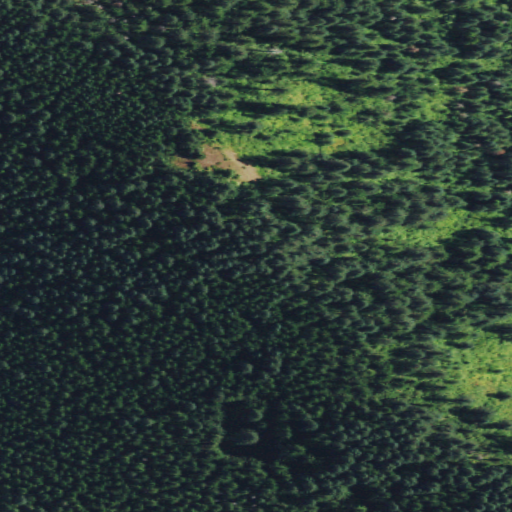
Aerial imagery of mountain in Washington named Augspurger Mountain containing evergreen forest and grassland